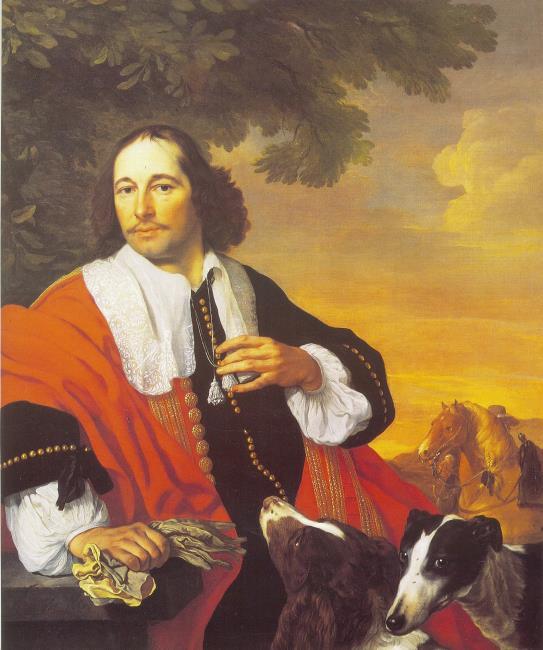
Title: Portrait of an unknown man
Artist: Bartholomeus van der Helst
Earliest date: 1665
Latest date: 1665
Genre: painting
Iconography: Gloves
Keywords: man's portrait, young man, three-quarter length, head to the left, body facing right, standing (position), facing front, hand in front of chest, glove/gloves in hand, sighthound, horse, flat collar with tassels, flat lace collar, landscape as background